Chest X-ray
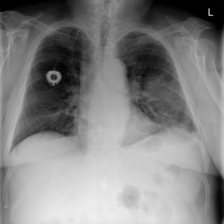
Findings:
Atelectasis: negative
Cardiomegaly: negative
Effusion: negative
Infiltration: positive
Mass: negative
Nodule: negative
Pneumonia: negative
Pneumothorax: negative
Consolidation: negative
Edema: negative
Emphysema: negative
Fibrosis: negative
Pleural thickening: negative
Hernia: negative